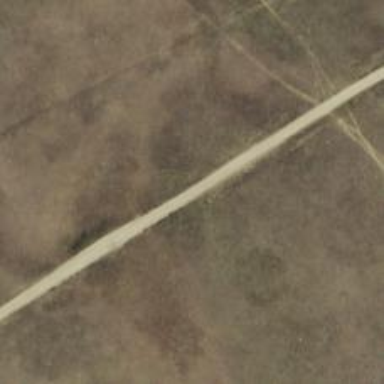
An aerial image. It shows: Road leading to wind farm area designated for service vehicles.